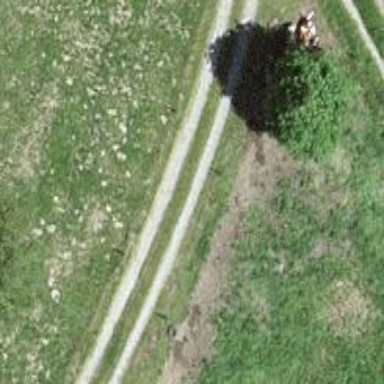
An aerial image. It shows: Service road with grade2 tracktype.